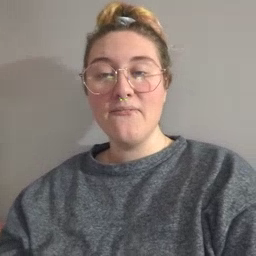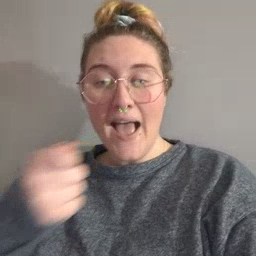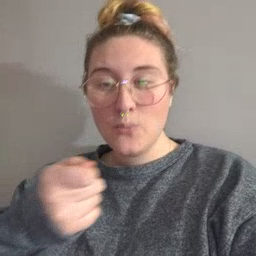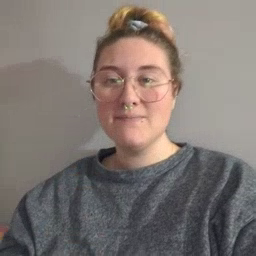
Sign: vacuum